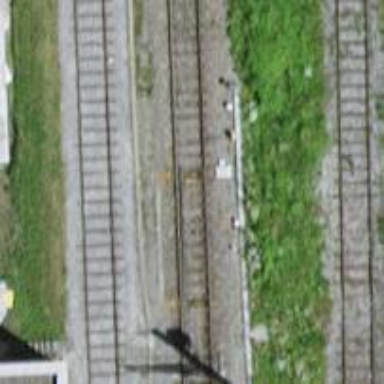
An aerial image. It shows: Railway switch.